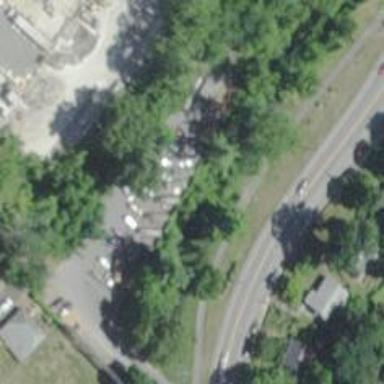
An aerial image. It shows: Recycling center that accepts scrap metal.